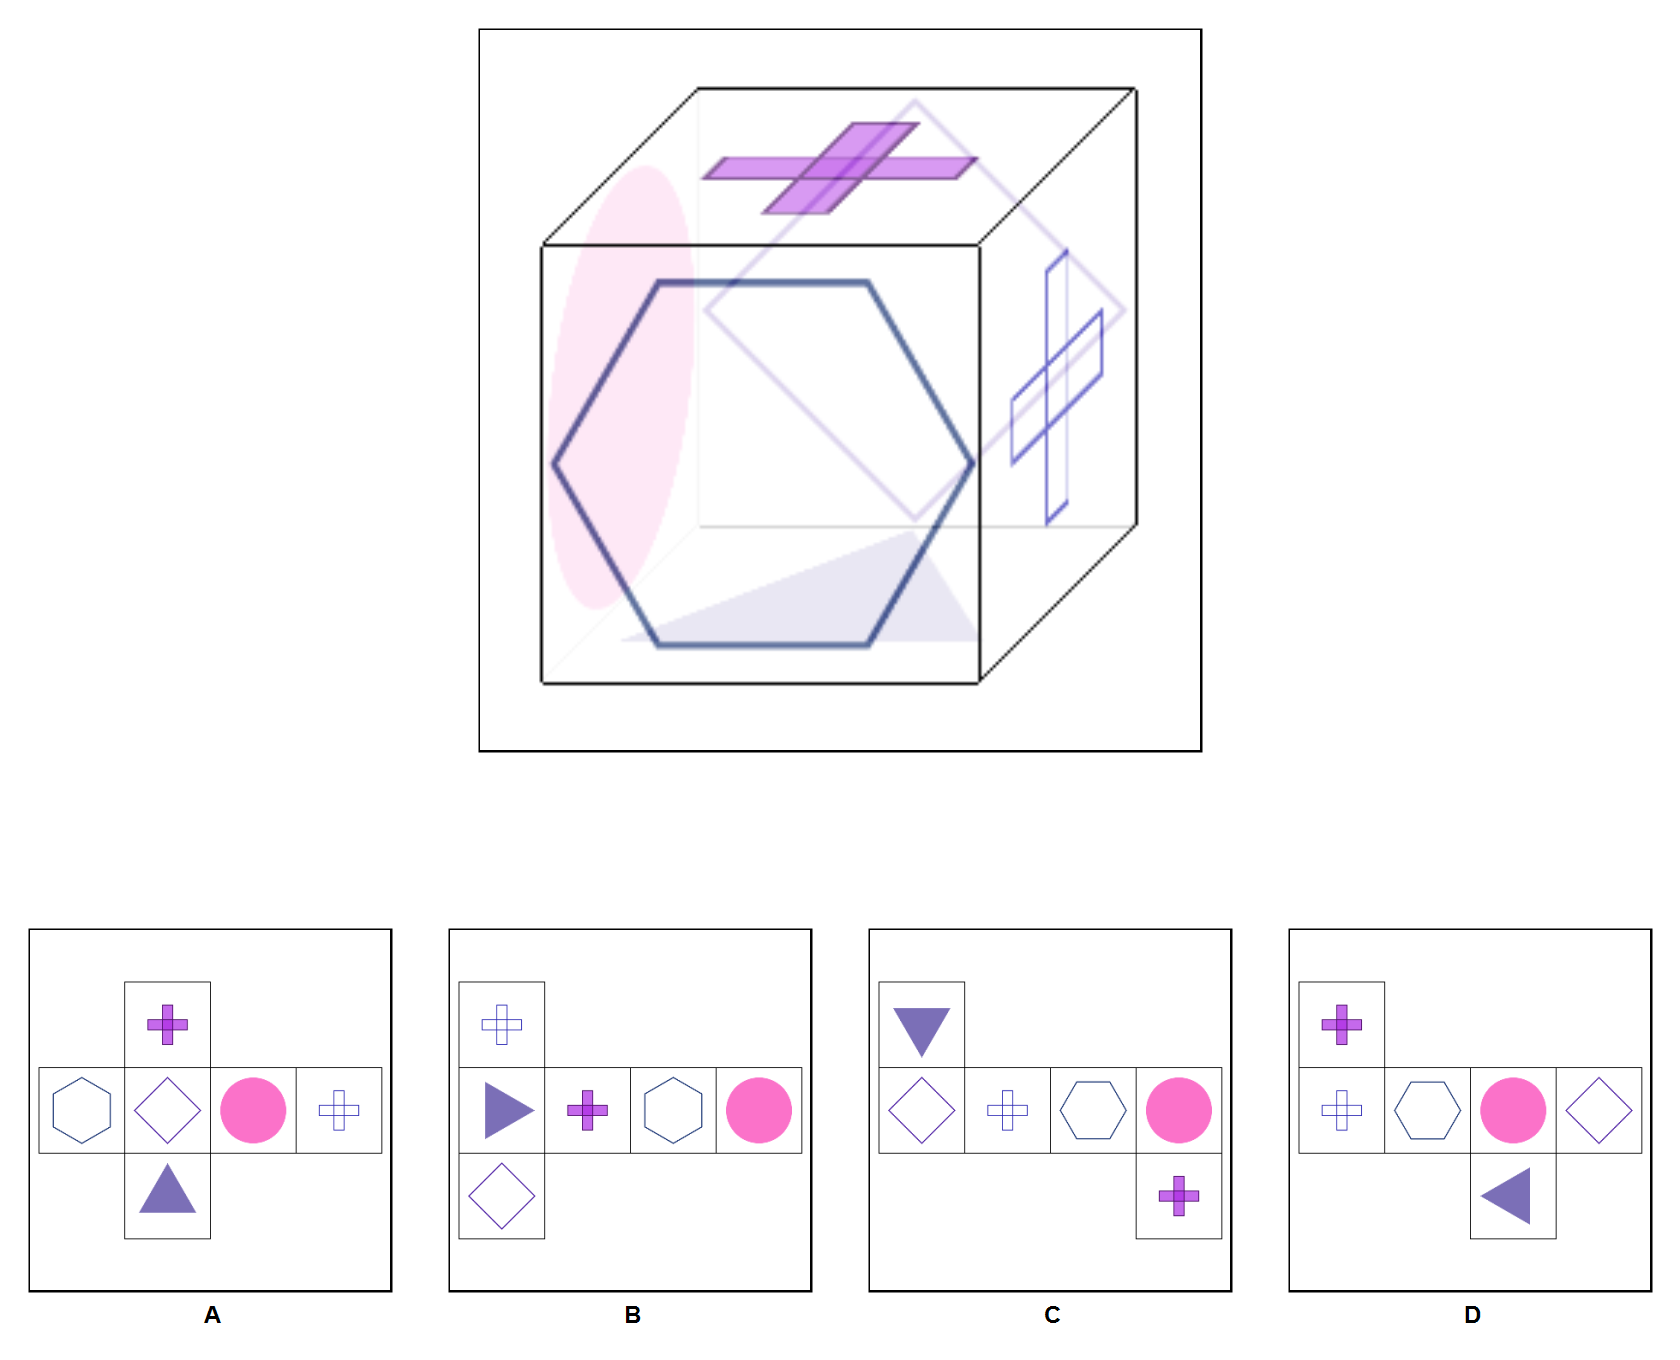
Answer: C